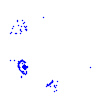
Particle: pion